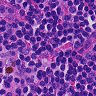
Metastatic tissue present: no